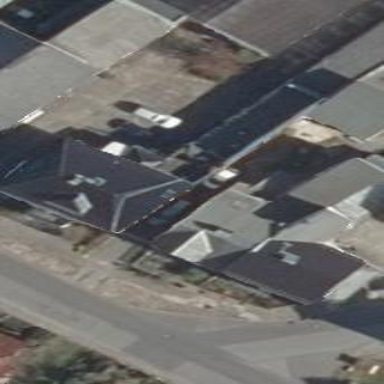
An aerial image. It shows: Part of building is shown in the image.